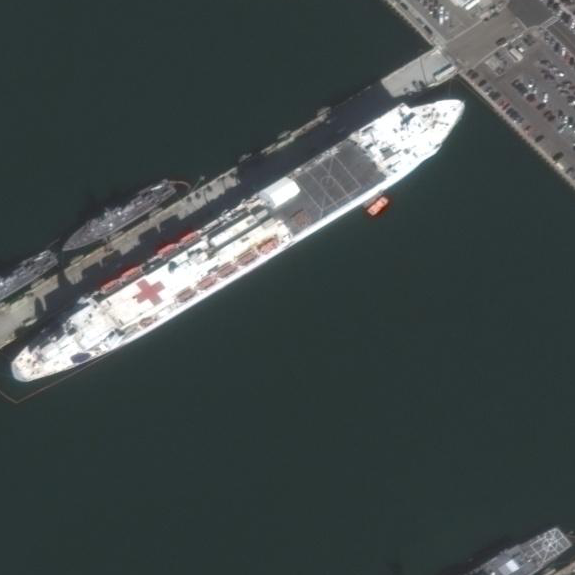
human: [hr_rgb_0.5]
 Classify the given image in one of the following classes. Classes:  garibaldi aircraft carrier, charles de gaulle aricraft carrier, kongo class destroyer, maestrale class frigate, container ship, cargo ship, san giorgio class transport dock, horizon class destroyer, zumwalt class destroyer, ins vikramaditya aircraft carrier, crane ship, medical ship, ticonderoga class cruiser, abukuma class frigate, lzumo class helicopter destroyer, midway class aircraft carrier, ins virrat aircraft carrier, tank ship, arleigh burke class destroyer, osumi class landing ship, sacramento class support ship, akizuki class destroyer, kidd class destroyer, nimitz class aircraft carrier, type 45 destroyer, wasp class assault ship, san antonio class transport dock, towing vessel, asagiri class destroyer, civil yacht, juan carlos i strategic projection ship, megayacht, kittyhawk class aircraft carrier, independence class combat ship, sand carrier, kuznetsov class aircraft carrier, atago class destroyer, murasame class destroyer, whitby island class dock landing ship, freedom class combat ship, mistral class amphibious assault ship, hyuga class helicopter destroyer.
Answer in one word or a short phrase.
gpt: Medical ship